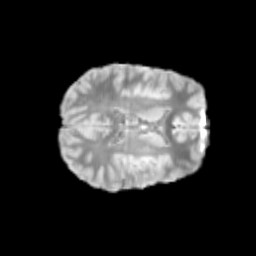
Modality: T2w
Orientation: axial
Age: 10
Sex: female
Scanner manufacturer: siemens
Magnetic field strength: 3 T
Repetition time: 3.8 s
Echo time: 0.07 s